Question: I would like to display my form in tabular form like this:
'''
<div class = "row">
<table class="table">
<thead>
<tr>
<th> Selection </th>
<th> Ticket type </th>
<th> Price </th>
<th> Quantity <th>
</tr>
</thead>
<tbody>
<tr>
<td> <input type="radio" value="selected"></td>
<td> 3D </td>
<td> 16000 </td>
<td> 1 <td>
</tr>
</tbody>
</table>
</div>
'''
How would i intergrate form elements from Bootstrap to enable me do that? An example of how the form should look is in the image attached
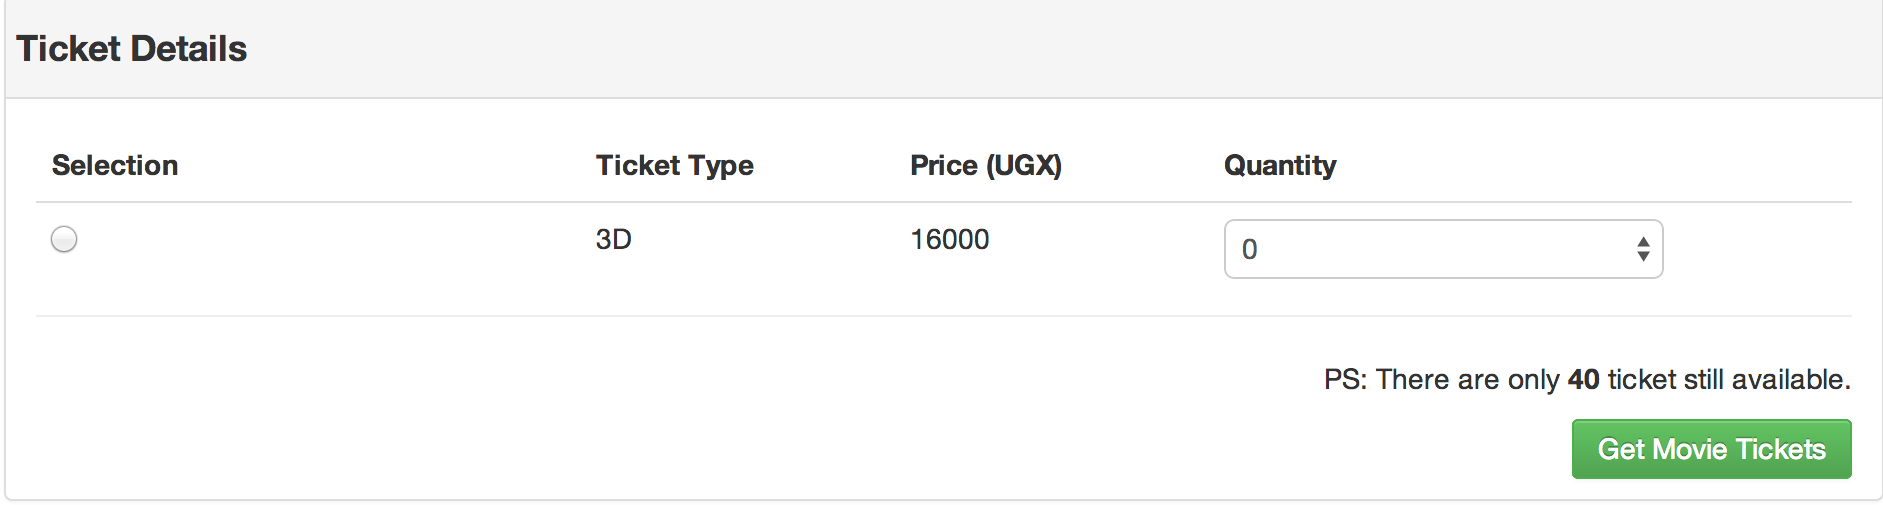
Answer: Take a look at <URL>:
'''
<div class="container">
<div class="panel panel-default">
<div class="panel-heading"><b>Ticket details</b>
</div>
<table class="table table-striped">
<thead>
<tr>
<th class="col-xs-3">Selection</th>
<th class="col-xs-3">Ticket type</th>
<th class="col-xs-3">Price (UGX)</th>
<th class="col-xs-3">Quantity</th>
</tr>
</thead>
<tbody>
<tr>
<td>
<div class="radio">
<input type="radio" value="selected" />
</div>
</td>
<td>
<p class="form-control-static">3D</p>
</td>
<td>
<p class="form-control-static">16000</p>
</td>
<td>
<div class="input-group spinner">
<input type="text" class="form-control" value="1" />
<div class="input-group-btn-vertical">
<button class="btn btn-default"><i class="glyphicon glyphicon-chevron-up"></i>
</button>
<button class="btn btn-default"><i class="glyphicon glyphicon-chevron-down"></i>
</button>
</div>
</div>
</td>
</tr>
</tbody>
</table>
</div>
<div class="col-xs-12 text-right">
<p>PS: There are only <strong>40</strong> ticket still available.</p>
<input type="button" class="btn btn-success" value="Get Movie Tickets" />
</div>
'''
'''
.spinner input {
text-align: right;
}
.input-group-btn-vertical {
position: relative;
white-space: nowrap;
width: 2%;
vertical-align: middle;
display: table-cell;
}
.input-group-btn-vertical > .btn {
display: block;
float: none;
width: 100%;
max-width: 100%;
padding: 8px;
margin-left: -1px;
position: relative;
border-radius: 0;
}
.input-group-btn-vertical > .btn:first-child {
border-top-right-radius: 4px;
}
.input-group-btn-vertical > .btn:last-child {
margin-top: -2px;
border-bottom-right-radius: 4px;
}
.input-group-btn-vertical i {
position: absolute;
top: 0;
left: 1px;
}
'''
'''
(function ($) {
$('.spinner .btn:first-of-type').on('click', function () {
$('.spinner input').val(parseInt($('.spinner input').val(), 10) + 1);
});
$('.spinner .btn:last-of-type').on('click', function () {
$('.spinner input').val(parseInt($('.spinner input').val(), 10) - 1);
});
})(jQuery);
'''
P.S. I used spinner from this <URL>.